Chest X-ray:
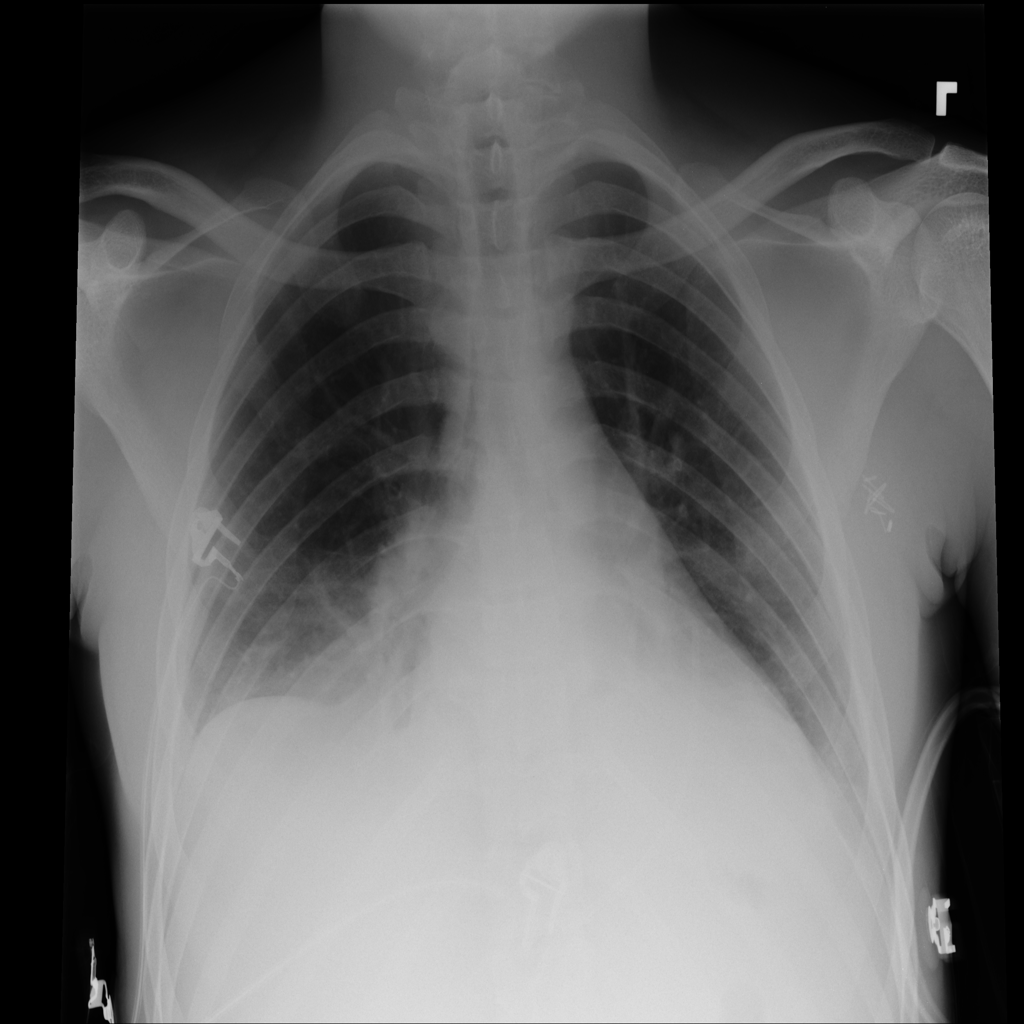
Findings: Consolidation, Effusion
No abnormal finding: no